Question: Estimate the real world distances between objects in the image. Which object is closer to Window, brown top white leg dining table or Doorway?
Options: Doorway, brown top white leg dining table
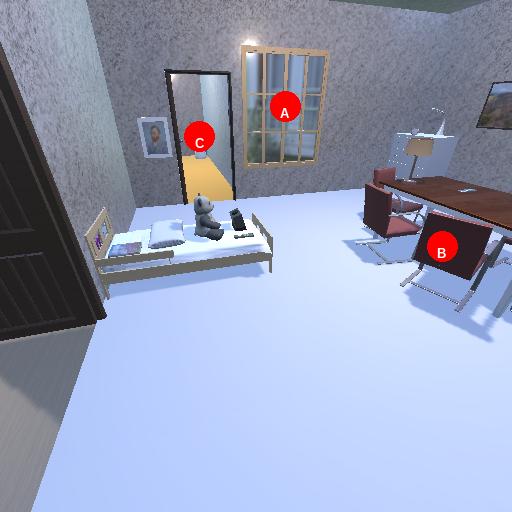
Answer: Doorway